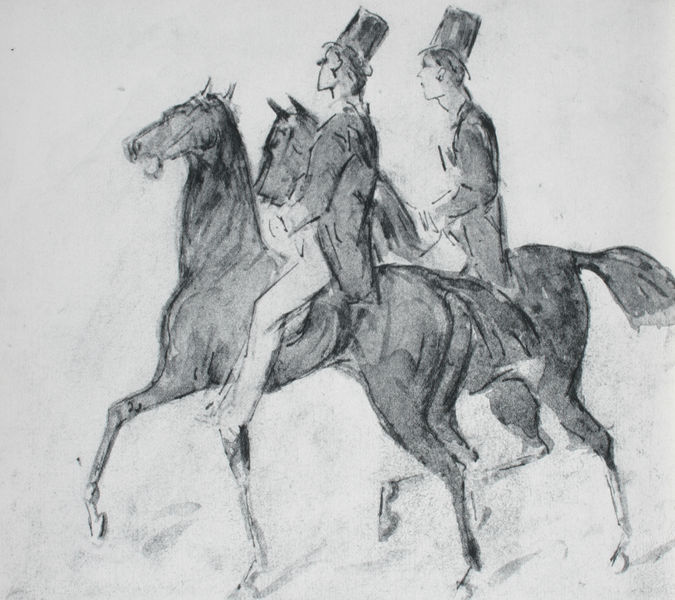
Titel: Deux cavaliers, Zwei Reiter
Künstler: Constantin Guys
Standort: Lausanne
Institution: Privatsammlung
Schlagwörter: dunkel, mann, schatten, weiß, aquarell, menschen, frankreich, grau, hell, hut, hüte, licht, männer, profil, schwarz, skizze, zeichnung, tiere, zylinder, anzug, hose, jacke, jung, zilinder, ohren, pferd, pferde, reiter, ausritt, beine, huf, hufe, mähne, reiten, sattel, schwanz, schweif, zaumzeug, zügel, papier, italien, zwei, studie, hosen, laufen, grafik, graphik, frack, edel, jackett, sakko, dünn, striche, tusche, links, kohle, schwarzweiss, lauf, bleistift, gentlemen, schritt, entwurf, bleistiftzeichnung, ross, maul, schreiten, plan, scheu, gesichtslos, lavierung, galopp, zeichung, graphit, trab, traben, zylinderhut, wiehern, beinkleid, vorderlauf, beinkleider, konturlos, fräcke, trapp, zeichnung+, langbeinig